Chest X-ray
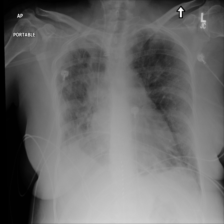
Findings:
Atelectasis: negative
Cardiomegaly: negative
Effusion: negative
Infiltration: positive
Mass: positive
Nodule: negative
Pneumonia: negative
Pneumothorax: negative
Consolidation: negative
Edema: negative
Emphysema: negative
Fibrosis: negative
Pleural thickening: negative
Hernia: negative